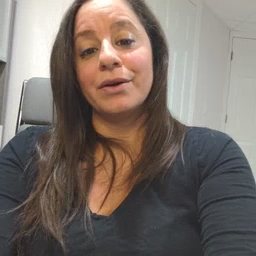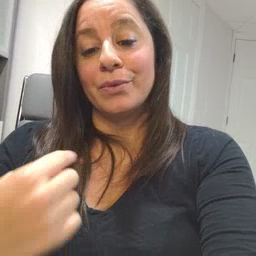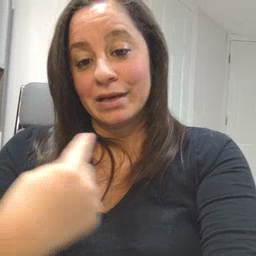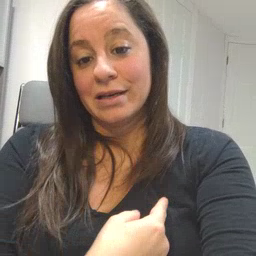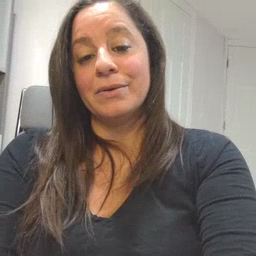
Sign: weus